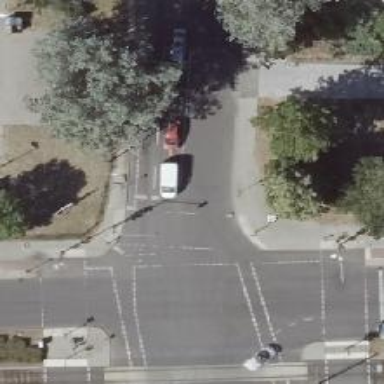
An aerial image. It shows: Crossing with traffic signals.